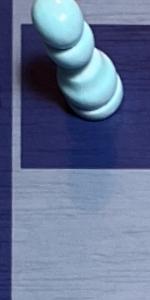
Label: Empty